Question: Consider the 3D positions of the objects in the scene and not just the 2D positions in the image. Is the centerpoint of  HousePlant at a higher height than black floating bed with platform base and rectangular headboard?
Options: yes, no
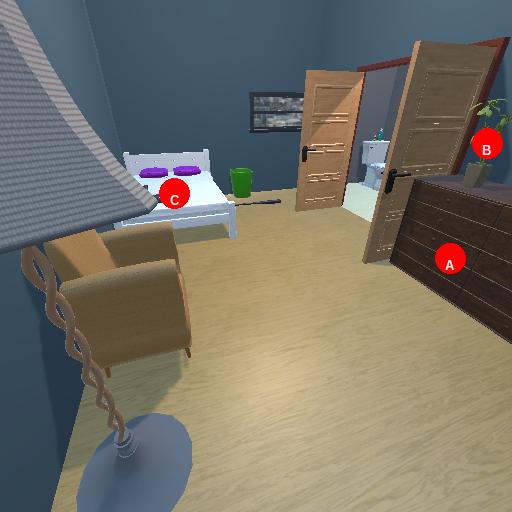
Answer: yes